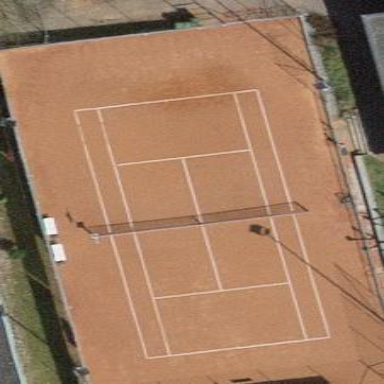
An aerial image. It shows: Tennis court on the leisure land pitch.